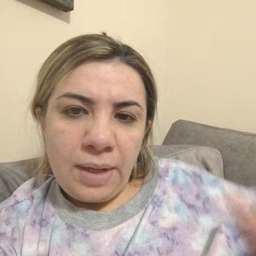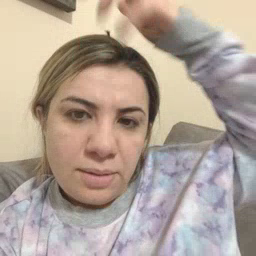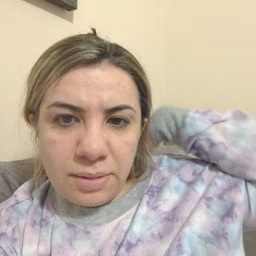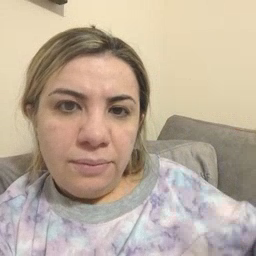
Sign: lion